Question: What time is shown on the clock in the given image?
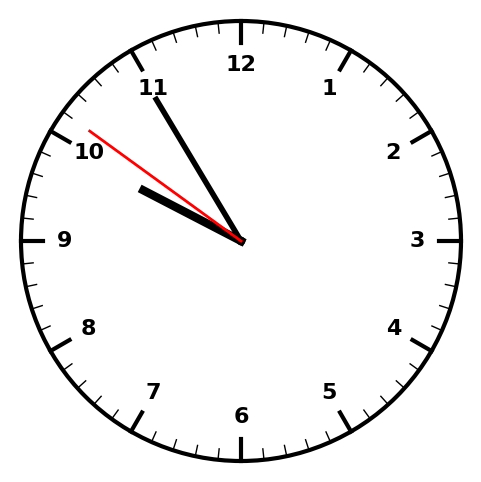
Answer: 09:54:51